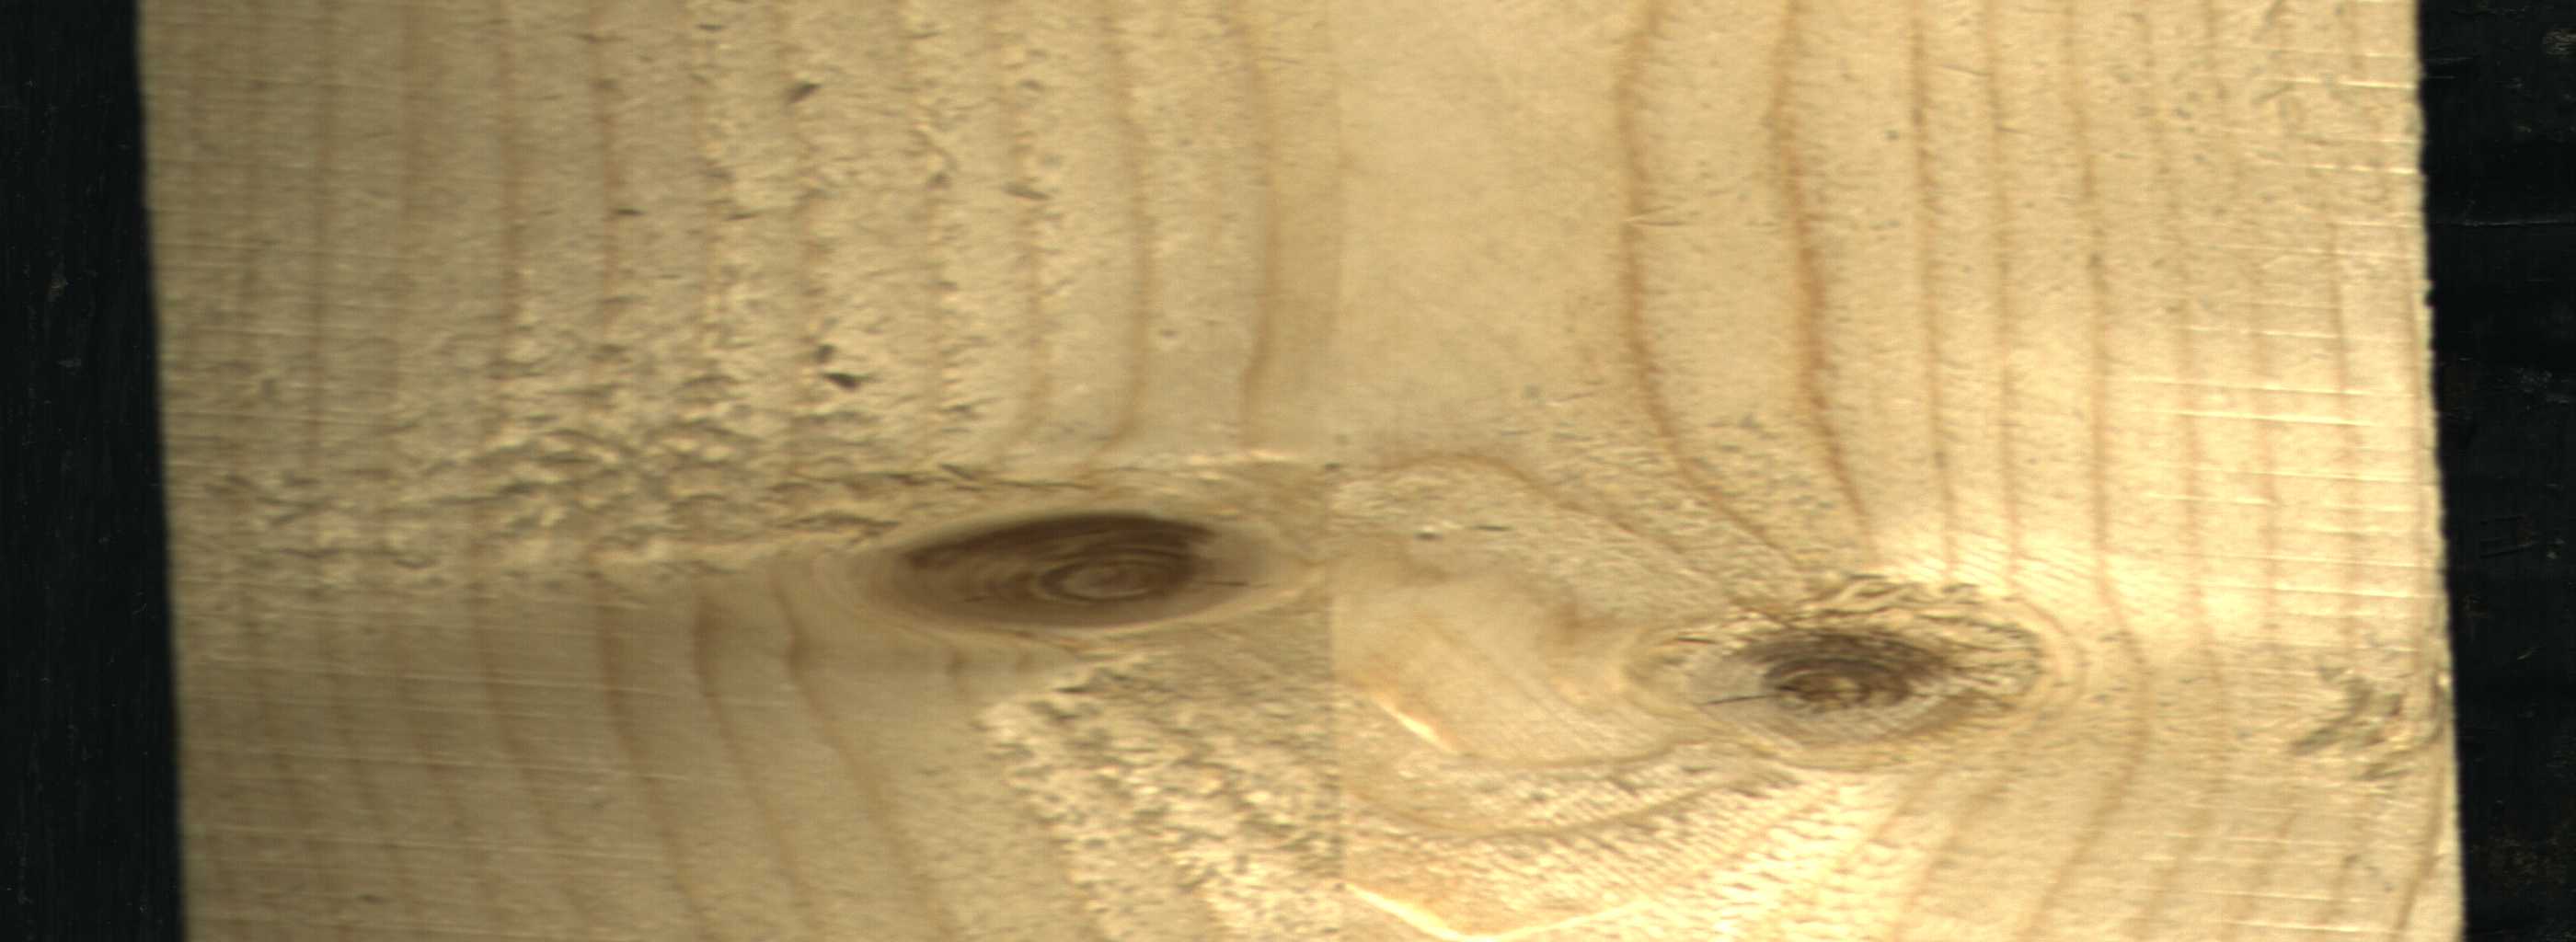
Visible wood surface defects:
Live_Knot
Live_Knot